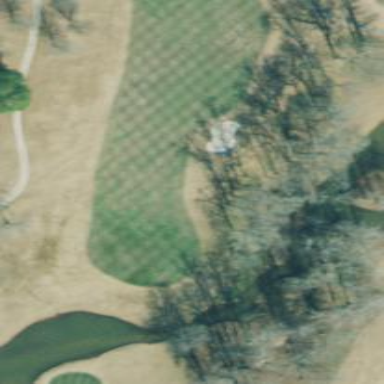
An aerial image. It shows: Grassy area designated as golf fairway.